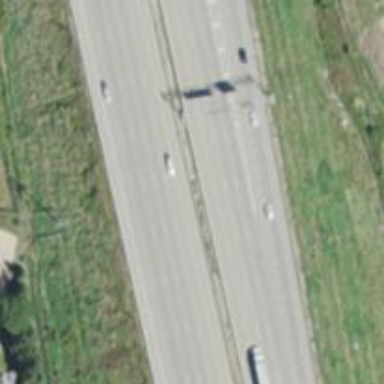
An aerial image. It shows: Motorway junction.